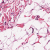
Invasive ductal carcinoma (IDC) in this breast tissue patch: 0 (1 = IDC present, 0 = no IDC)